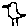
Label: bird